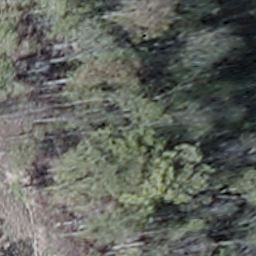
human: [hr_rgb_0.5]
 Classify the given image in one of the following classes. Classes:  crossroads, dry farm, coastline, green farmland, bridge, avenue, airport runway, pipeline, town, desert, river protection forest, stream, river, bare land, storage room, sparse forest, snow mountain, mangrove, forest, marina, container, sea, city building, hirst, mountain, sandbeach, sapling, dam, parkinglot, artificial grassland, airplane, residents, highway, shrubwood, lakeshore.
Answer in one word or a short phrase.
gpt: shrubwood